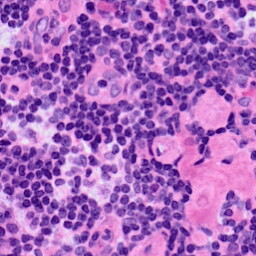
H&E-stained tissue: LymphNode